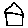
Label: house